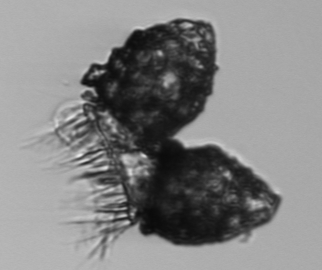
Label: Tintinnopsis